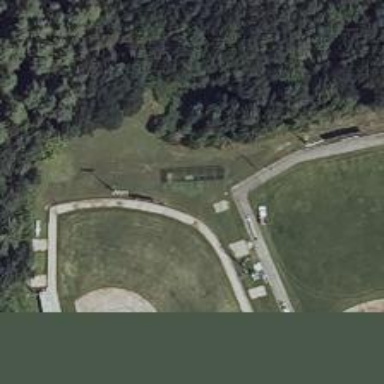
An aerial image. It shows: Softball pitch designated for baseball sports.